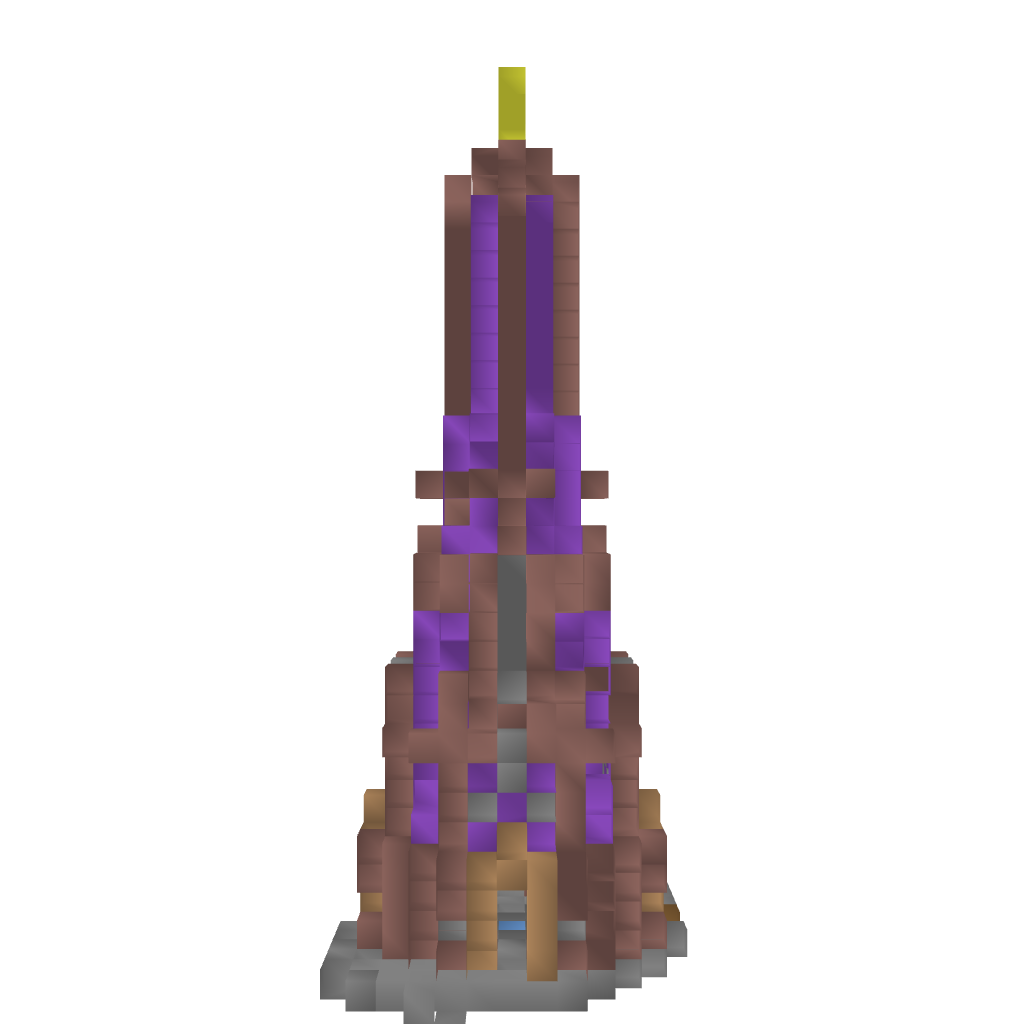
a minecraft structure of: Magician Tower good quality